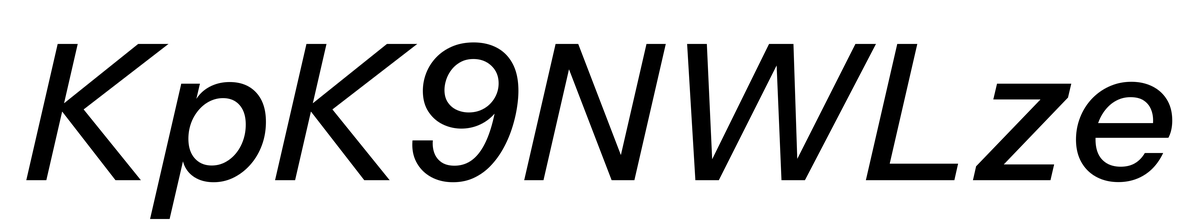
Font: InstrumentSans-Italic_Medium_Italic